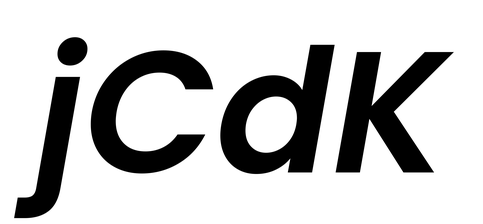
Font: Poppins-SemiBoldItalic